Question: My vim setup apparently has broken out of nothing. It now spills errors for every single plugin I have configured. This started happening after I have changed some appearance settings, some syntastic features (both of which I don't think are the cause) and changed my shell to fish (this MAYBE is the cause).
Using the directive 'set shell=/usr/bin/fish' or 'set shell=fish' does not change anything, it still fails, for which I tried after reading <URL>.
The errors happen for both ':BundleInstall' and ':BundleUpdate'. My full vimrc file is <URL> if there is need to read it, it's not long.

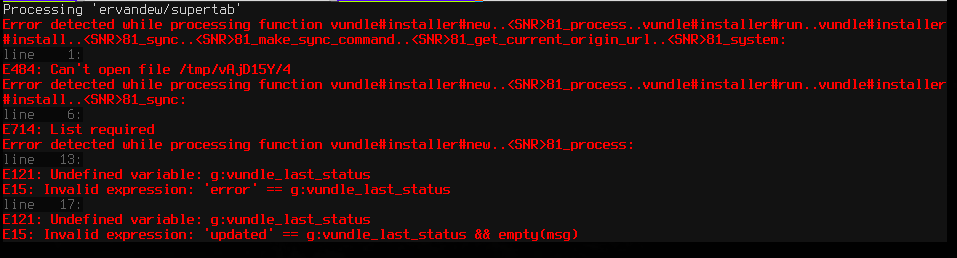
Answer: Yes, setting your shell to 'fish' is likely to be the root of your problem. The 'fish' shell doesn't support the standard UNIX syntax for file redirections, which breaks Vim's 'system()'. Just set Vim's shell to 'sh':
'''
set shell=/bin/sh
'''
You can't use the interactive features of 'fish' from Vim anyway.